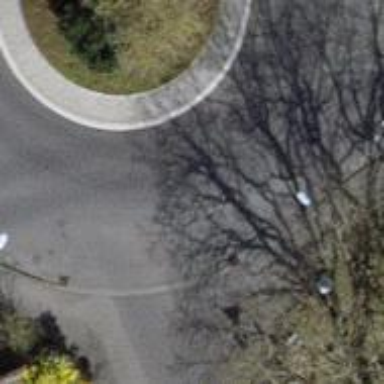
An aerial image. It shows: Tertiary road leading to roundabout.